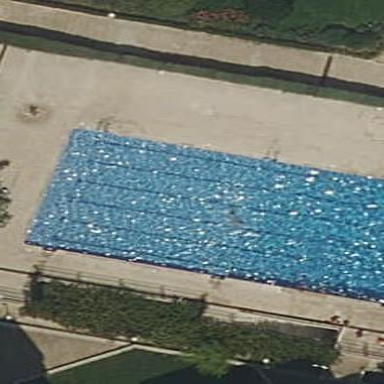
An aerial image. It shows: Swimming pool located in leisure land.